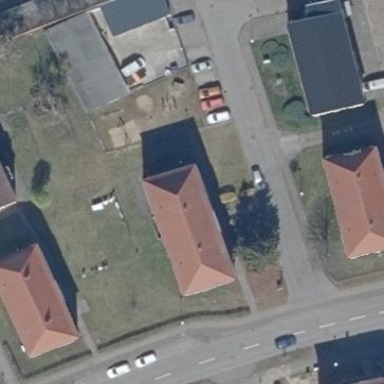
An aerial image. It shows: Apartment building with hipped roof.